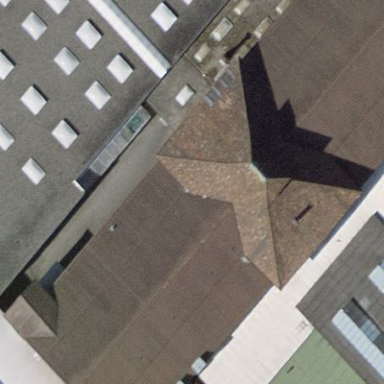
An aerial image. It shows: Building with gabled roof.